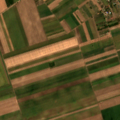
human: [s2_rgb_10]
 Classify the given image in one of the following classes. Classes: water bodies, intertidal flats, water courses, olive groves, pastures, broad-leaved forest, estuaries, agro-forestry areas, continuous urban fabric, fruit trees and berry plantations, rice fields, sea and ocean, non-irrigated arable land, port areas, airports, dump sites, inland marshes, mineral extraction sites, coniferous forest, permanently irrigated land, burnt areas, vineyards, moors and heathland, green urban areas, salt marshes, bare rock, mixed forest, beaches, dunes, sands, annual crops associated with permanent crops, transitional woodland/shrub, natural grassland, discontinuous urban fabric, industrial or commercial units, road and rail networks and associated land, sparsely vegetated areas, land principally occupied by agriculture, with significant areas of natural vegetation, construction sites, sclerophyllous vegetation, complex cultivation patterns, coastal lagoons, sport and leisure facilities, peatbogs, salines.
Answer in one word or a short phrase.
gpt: discontinuous urban fabric, non-irrigated arable land, complex cultivation patterns